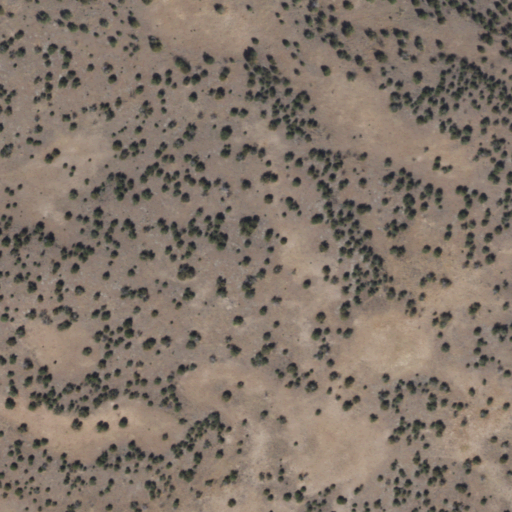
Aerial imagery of mountain in Arizona named Mesa Parada containing shrub and evergreen forest